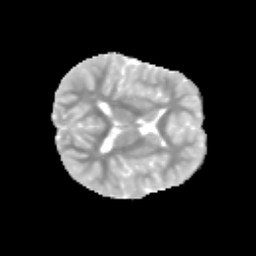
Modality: MD
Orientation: axial
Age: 9
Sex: male
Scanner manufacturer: siemens
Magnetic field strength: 3 T
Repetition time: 3.8 s
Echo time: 0.07 s